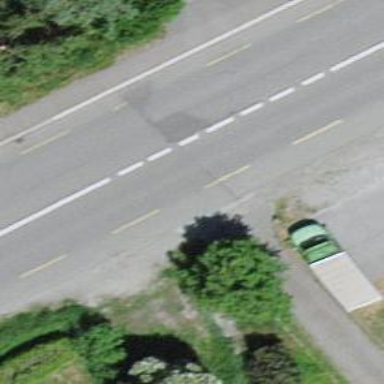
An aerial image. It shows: Asphalt road classified as primary highway with advisory cycle lane.